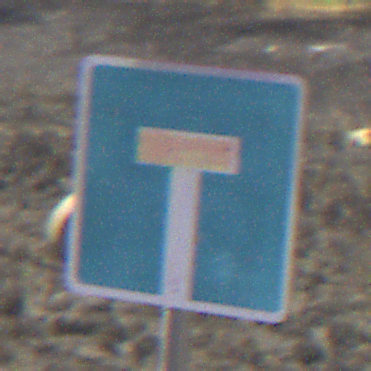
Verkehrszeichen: Sackgasse
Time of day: Midday
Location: Outdoor (Nature)
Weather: Clear
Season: NotSpecified
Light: Natural